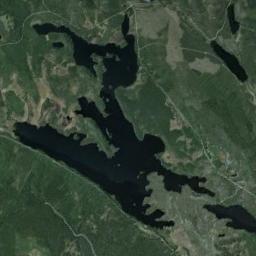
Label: lake